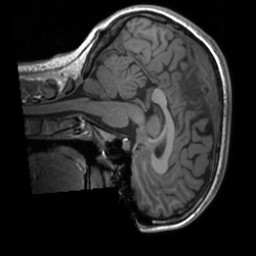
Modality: T1w
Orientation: sagittal
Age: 19
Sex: female
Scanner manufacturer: siemens
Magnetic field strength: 3 T
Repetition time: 1.9 s
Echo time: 0.00226 s